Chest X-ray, AP view. Patient: 31 years old, sex M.
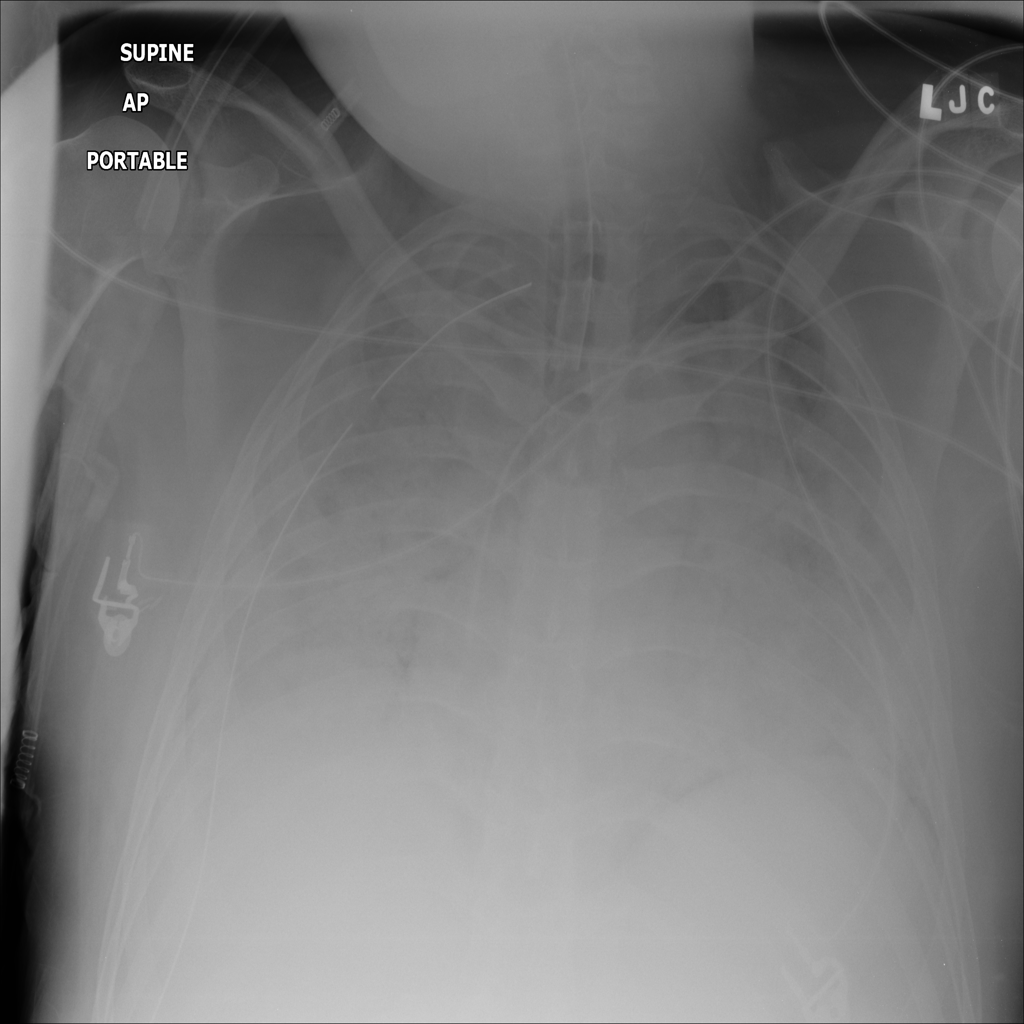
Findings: No Finding